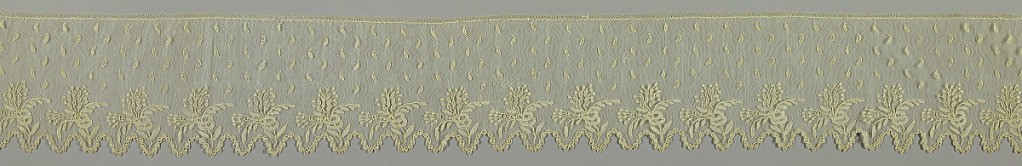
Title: Band
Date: early 19th century
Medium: linen and horsehair Technique: needle lace with ground of loop and twist with twist return
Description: Scalloped border of Point d'Alençon in a pattern of repeated floral spray pattern on réseau ordinaire. Dotted with tear-shaped leaves - semé de larmes (sown of tears).